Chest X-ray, AP view. Patient: 73 years old, sex M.
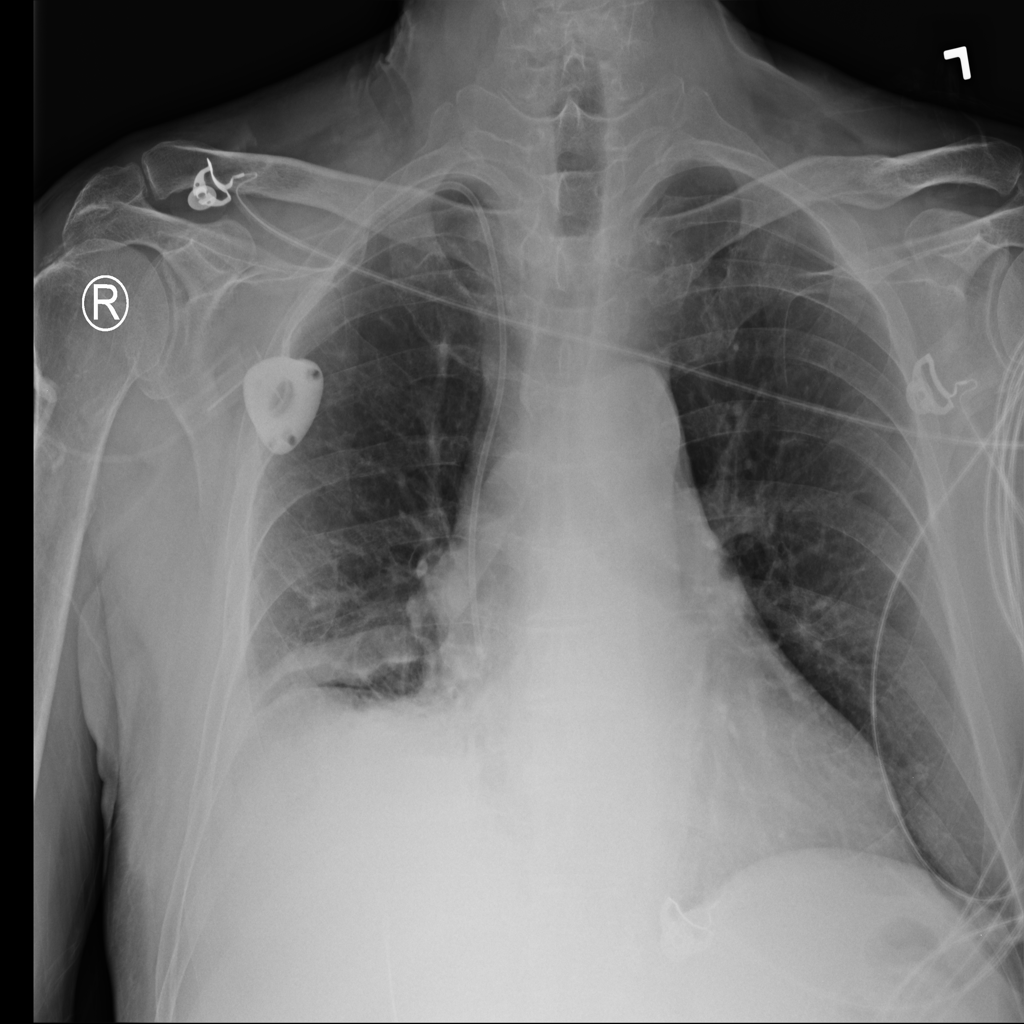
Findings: Atelectasis, Cardiomegaly, Effusion